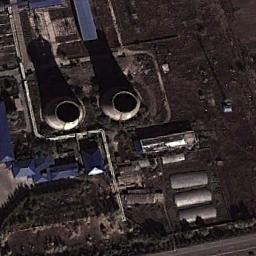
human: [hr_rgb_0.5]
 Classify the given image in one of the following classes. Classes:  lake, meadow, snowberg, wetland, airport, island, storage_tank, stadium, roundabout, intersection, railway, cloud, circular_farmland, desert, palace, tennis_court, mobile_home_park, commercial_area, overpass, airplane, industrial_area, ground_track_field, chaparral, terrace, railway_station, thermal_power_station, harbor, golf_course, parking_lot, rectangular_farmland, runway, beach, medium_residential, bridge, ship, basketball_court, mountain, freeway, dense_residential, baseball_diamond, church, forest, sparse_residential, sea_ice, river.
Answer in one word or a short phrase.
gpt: thermal_power_station